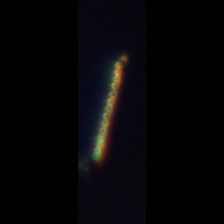
Taxon: Skeletonema
Group: Diatoms